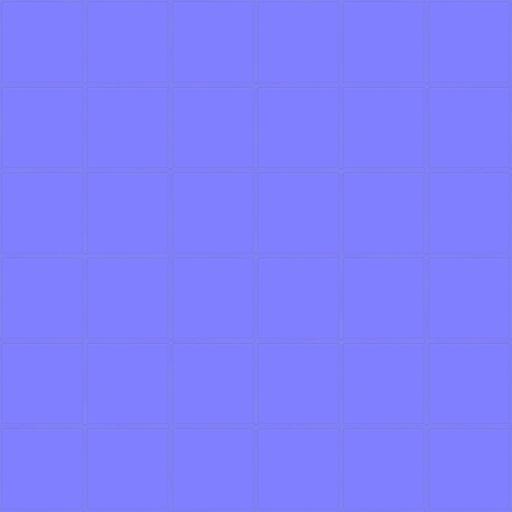
ceiling office